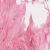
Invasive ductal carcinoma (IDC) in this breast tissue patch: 0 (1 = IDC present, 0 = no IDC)